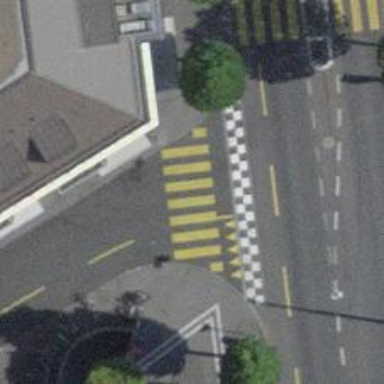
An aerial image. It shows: Uncontrolled zebra crossing on the road.